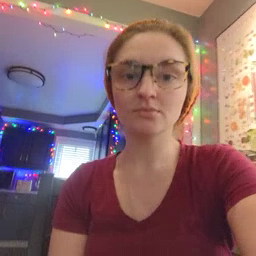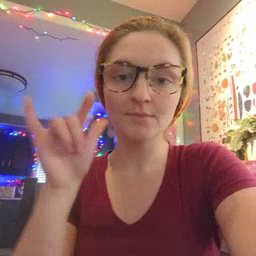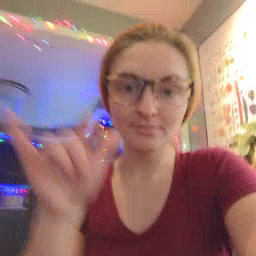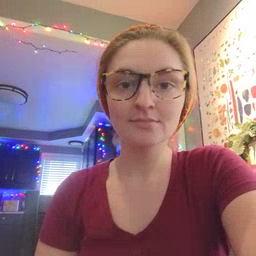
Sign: airplane